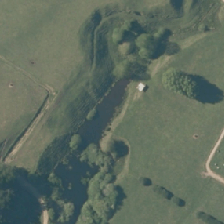
Land cover: lake_pond